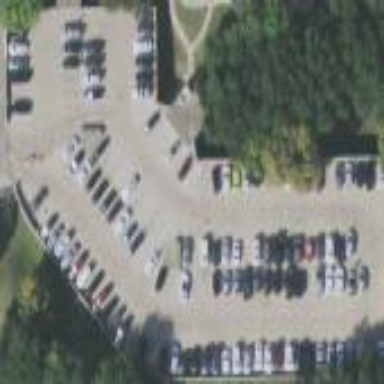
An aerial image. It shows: Multi-storey parking facility.